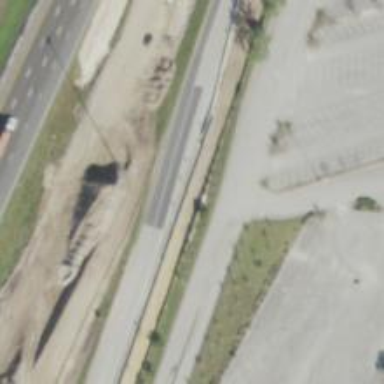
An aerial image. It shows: Motorway link with asphalt surface. The junction is parclo.